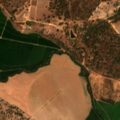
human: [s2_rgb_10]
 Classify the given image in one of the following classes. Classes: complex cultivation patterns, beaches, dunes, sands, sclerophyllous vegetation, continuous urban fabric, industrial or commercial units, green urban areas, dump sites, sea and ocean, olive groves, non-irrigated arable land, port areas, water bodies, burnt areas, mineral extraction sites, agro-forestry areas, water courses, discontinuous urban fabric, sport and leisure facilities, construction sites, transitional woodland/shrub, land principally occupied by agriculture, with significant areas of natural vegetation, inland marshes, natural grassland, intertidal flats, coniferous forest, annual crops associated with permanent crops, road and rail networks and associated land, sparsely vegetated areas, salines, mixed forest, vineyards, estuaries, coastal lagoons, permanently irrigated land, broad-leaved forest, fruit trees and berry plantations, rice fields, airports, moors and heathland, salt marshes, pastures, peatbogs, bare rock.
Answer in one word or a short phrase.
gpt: permanently irrigated land, rice fields, agro-forestry areas, broad-leaved forest